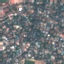
Label: Residential